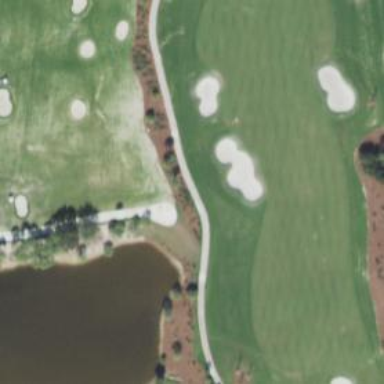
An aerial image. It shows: Grassy area designated as golf fairway.